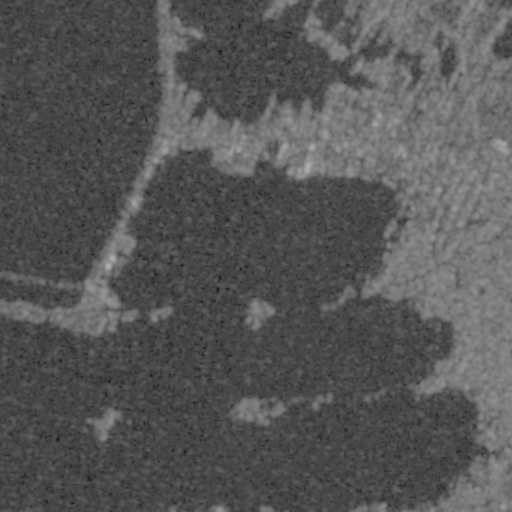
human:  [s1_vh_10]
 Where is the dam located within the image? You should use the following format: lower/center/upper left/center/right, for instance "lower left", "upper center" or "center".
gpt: The dam is located in the lower right of the image.
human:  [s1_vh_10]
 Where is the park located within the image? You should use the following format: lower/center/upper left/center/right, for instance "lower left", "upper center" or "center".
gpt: The park is located in the upper right of the image.
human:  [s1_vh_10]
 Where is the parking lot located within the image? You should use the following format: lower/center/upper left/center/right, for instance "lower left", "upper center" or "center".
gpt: The parking lot is located in the upper of the image.
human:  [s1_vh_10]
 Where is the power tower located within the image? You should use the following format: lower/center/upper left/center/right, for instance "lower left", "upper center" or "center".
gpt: There is no power tower in the image.

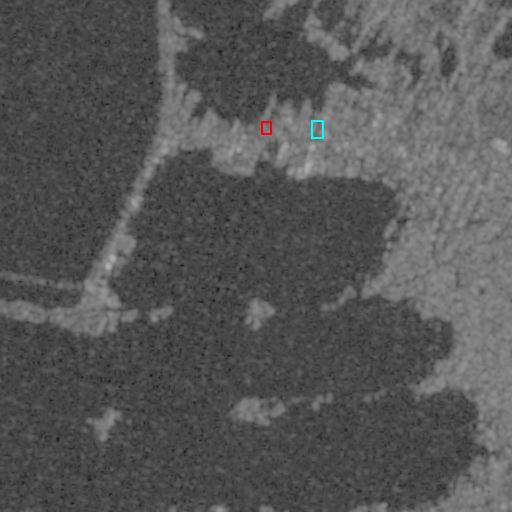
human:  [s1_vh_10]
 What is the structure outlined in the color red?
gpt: The structure outlined in red is a park.
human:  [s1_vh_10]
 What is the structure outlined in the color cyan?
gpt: The structure outlined in cyan is a parking lot.
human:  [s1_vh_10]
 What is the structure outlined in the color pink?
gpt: There is no pink outline.